Interaction volume radius: 5 \u00c5
Interaction volume height: 10 \u00c5
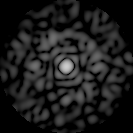
Disorder parameter: 0.7964